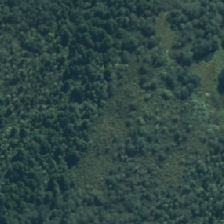
Land cover: deciduous_hardwood